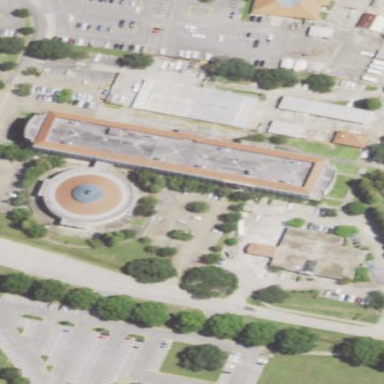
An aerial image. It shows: University building.